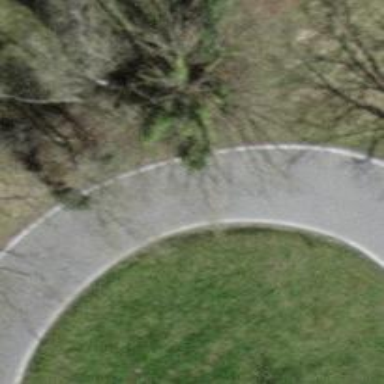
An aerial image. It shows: Paved tertiary road.